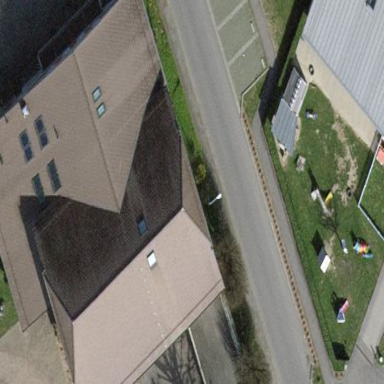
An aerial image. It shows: Public building.